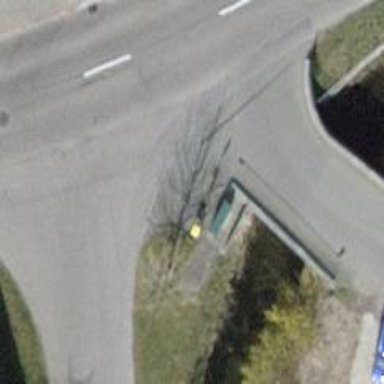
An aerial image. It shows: Post box.